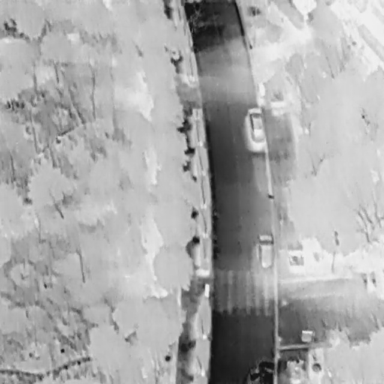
There are two Cars in the infrared image.